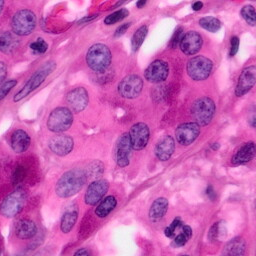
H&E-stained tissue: Pancreatic